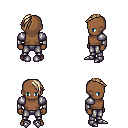
a pixel art fantasy rpg character, male body template, human, dark skin, steel arm armor, metal pants, white blonde long mohawk hairstyle, metal boots, four views (front, back, left, right), 2x2 character sprite sheet, small pixel art, hard edges, no anti-aliasing